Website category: sports
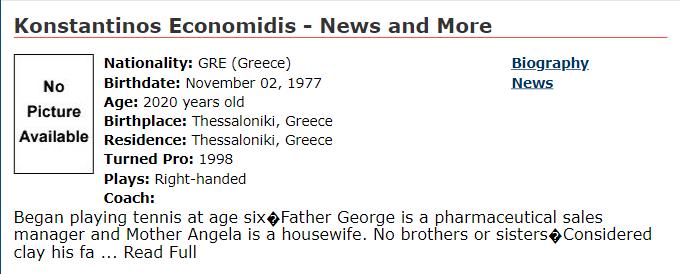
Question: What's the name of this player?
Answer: Konstantinos Economidis

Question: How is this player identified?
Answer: Konstantinos Economidis

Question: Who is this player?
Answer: Konstantinos Economidis

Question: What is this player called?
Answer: Konstantinos Economidis

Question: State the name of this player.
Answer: Konstantinos Economidis

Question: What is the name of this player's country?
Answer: GRE

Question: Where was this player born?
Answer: GRE

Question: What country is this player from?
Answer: GRE

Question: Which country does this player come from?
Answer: GRE

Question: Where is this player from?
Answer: GRE

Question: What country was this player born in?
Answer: GRE

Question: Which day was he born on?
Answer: November 02, 1977

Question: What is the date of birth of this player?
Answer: November 02, 1977

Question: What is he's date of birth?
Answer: November 02, 1977

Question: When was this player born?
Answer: November 02, 1977

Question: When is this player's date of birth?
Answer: November 02, 1977

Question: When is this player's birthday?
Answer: November 02, 1977

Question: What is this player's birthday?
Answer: November 02, 1977

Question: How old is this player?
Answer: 2020 years old

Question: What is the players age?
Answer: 2020 years old

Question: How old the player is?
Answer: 2020 years old

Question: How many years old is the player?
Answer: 2020 years old

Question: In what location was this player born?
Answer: Thessaloniki, Greece

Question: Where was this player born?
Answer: Thessaloniki, Greece

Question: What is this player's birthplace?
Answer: Thessaloniki, Greece

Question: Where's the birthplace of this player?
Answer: Thessaloniki, Greece

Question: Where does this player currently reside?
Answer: Thessaloniki, Greece

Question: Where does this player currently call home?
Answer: Thessaloniki, Greece

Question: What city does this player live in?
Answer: Thessaloniki, Greece

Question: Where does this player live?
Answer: Thessaloniki, Greece

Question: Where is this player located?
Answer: Thessaloniki, Greece

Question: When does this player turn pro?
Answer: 1998

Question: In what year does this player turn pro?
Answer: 1998

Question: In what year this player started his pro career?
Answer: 1998

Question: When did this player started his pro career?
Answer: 1998

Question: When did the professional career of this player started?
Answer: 1998

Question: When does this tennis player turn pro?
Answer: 1998

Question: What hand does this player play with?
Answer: Right-handed

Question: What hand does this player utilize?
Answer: Right-handed

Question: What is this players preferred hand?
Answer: Right-handed

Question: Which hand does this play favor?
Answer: Right-handed

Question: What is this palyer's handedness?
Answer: Right-handed